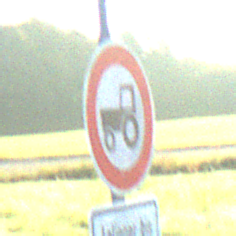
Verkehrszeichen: VerbotKraftfahrzeugeZuegeNichtSchneller25
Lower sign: SonstigeFahrzeugePersonengruppenFrei3
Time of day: MorningAfternoon
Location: Outdoor (Nature)
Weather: Clear
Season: NotSpecified
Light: Natural